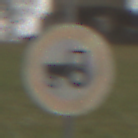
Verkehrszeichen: VerbotKraftfahrzeugeZuegeNichtSchneller25
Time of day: Midday
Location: Outdoor (Nature)
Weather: Overcast
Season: NotSpecified
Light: Natural